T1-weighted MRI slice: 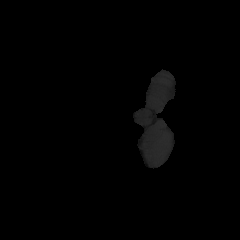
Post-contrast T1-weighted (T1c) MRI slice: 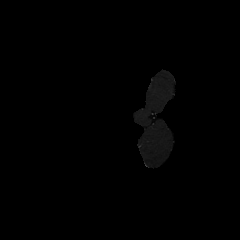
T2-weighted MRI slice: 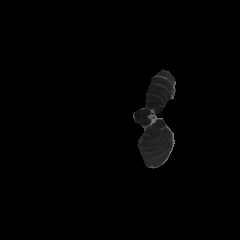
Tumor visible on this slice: no